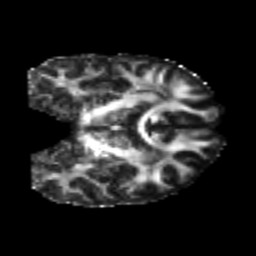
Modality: FA
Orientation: coronal
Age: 22
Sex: male
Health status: healthy
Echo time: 0.074 s